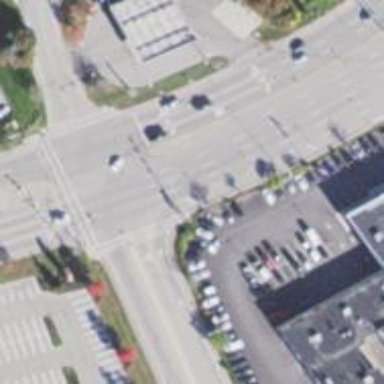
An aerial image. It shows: Primary highway with separate asphalt sidewalk.